Question: I have created a bean plot in R using the following
'''
beanplot(windA, side='both', border='NA',
col=list('gray',c('red','white')),
ylab='Wind Speed (m/s)' ,what=c(1,1,1,0),xaxt ='n')
axis(1,at=c(1:12),labels =c ('Jan','Feb','Mar','apr','may','Jun','Jul','Aug','Sep','Oct','Nov','Dec'))
legend('topright', fill=c('gray','red'), legend= c('Measured', 'calc'))
'''
and I get the following image
Is there a way that I can alternate the colors? For example, can I get Jan to be gray and red then Feb to be gray and blue and continue this alternating color scheme for the year?
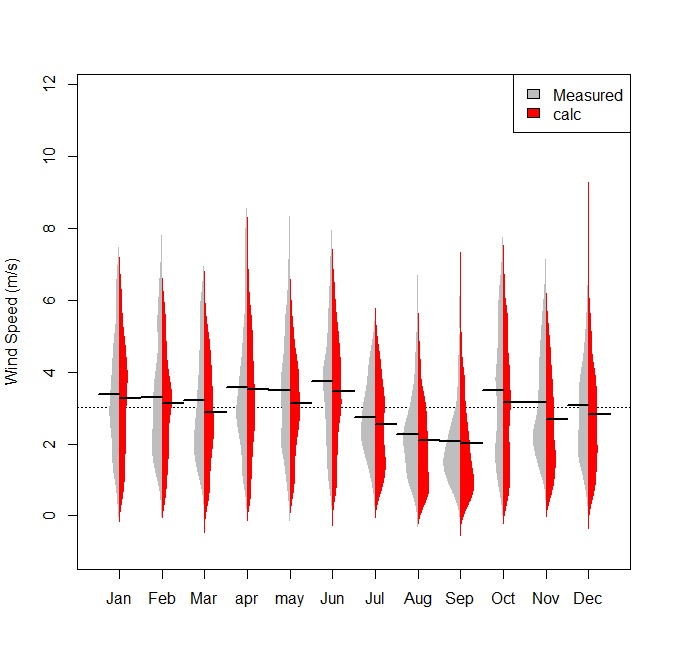
Answer: you could specify the color order you want, 'col=list('gray','red','grey','blue')', using a sample dataset 'USArrests' from base 'R', the colors are cycled till all the points are plotted
'''
require(beanplot)
beanplot(USJudgeRatings, side='both', border='NA',
col=list('gray','red','grey','blue'),
ylab='US Judge Ratings' ,what=c(1,1,1,0),xaxt ='n')
'''